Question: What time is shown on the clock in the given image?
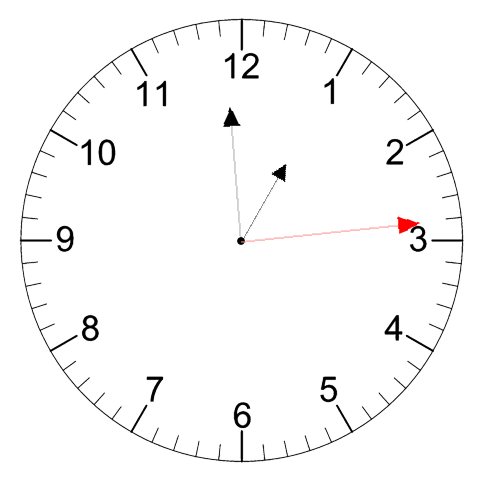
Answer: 12:59:14